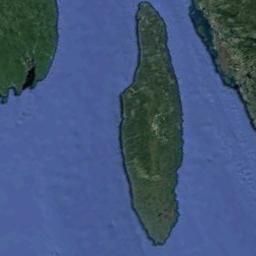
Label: island